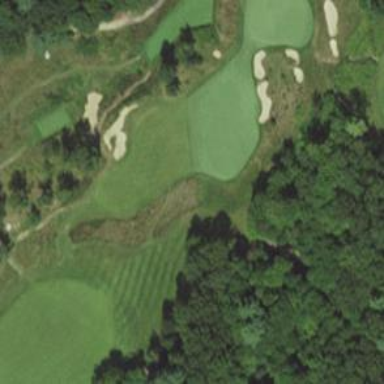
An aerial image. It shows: Path designed for golf carts.